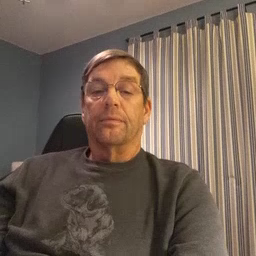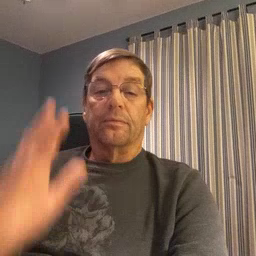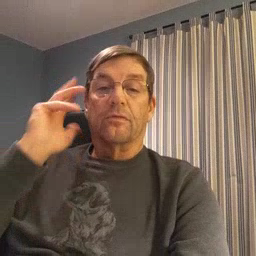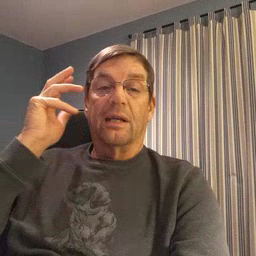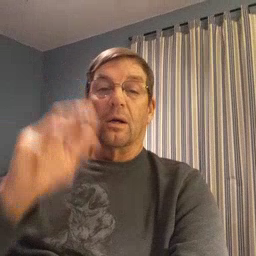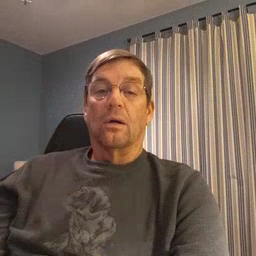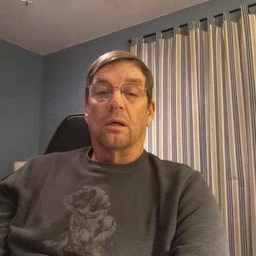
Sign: radio